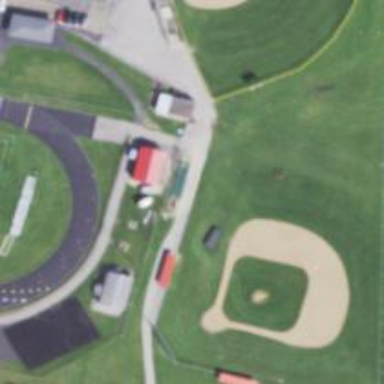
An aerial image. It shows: Baseball pitch for leisure land activities.